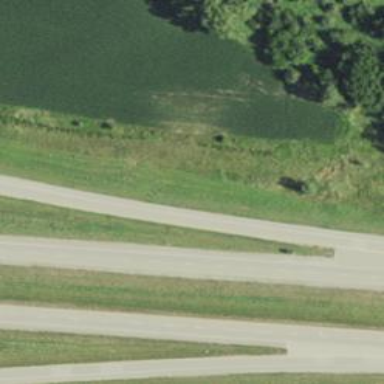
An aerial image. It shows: Trunk link highway.